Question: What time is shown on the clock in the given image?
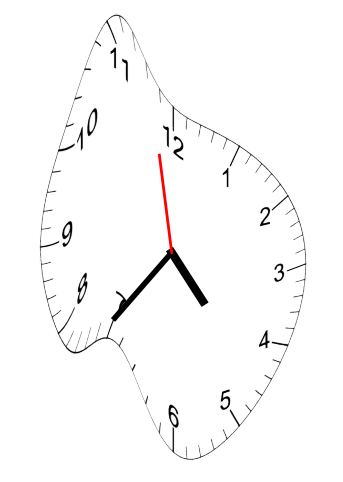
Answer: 04:35:58